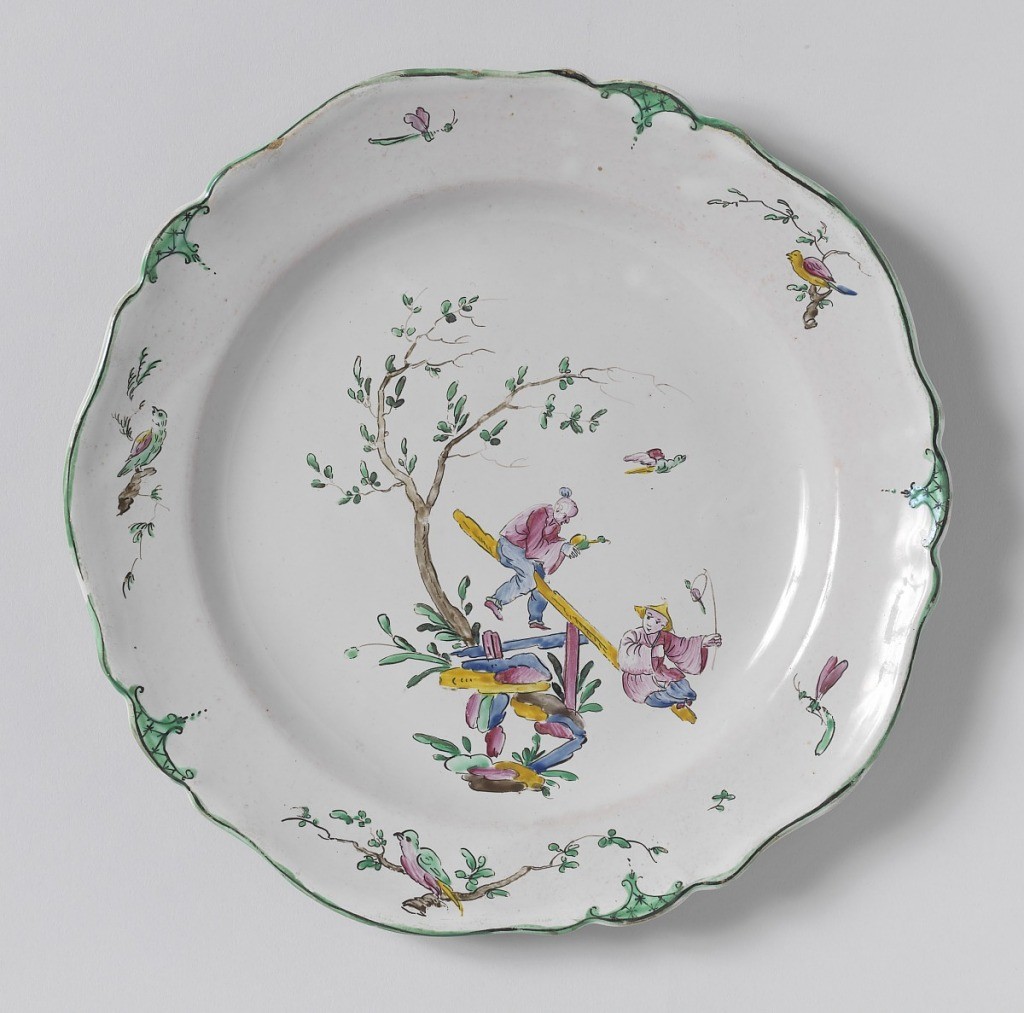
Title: Plate
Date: ca. 1775–1800
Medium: Tin-glazed earthenware, overglaze muffle colors
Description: Circular cavetto, scalloped rim irregularly ten-side. Chinoiserie decoration: two men on see-saw, both holding birds. At left, a tree rooted in gaily colored rocks. Border of alternating birds and latticed green panels.